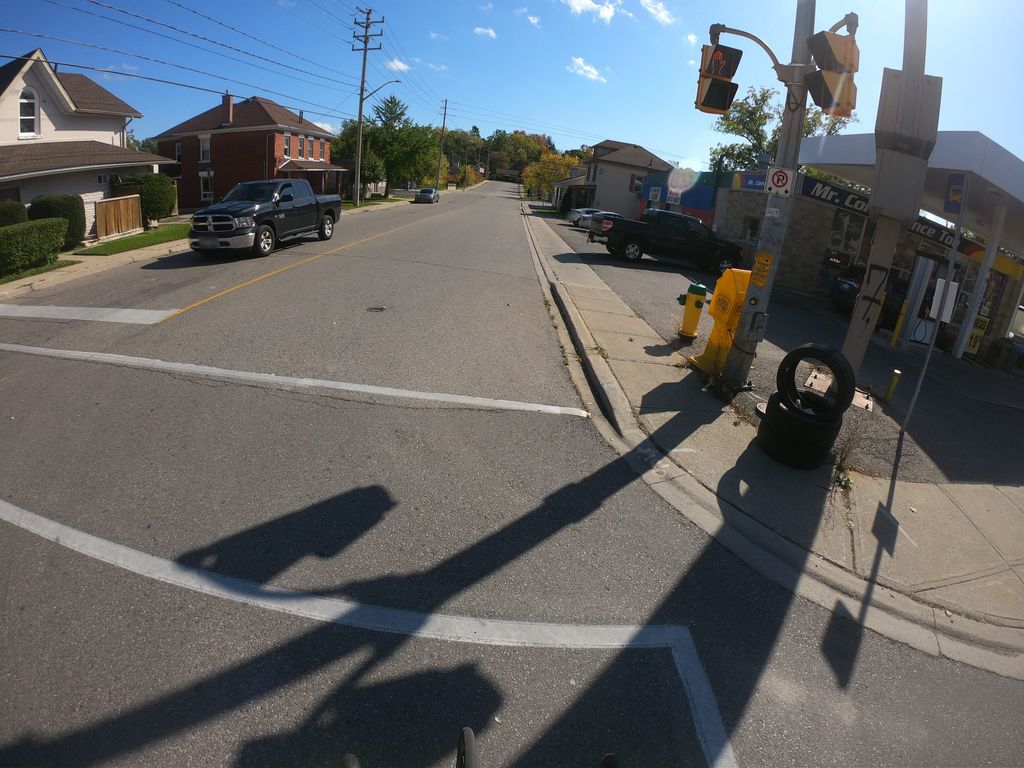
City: kitchener-waterloo